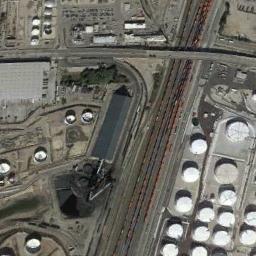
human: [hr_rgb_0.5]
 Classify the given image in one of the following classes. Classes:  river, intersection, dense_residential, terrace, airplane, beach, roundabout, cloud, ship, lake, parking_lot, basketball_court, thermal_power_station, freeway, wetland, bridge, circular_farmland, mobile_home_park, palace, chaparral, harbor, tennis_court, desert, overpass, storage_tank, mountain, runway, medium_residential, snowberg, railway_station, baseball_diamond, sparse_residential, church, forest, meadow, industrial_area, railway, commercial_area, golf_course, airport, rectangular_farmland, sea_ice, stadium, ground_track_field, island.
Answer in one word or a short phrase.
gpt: railway_station